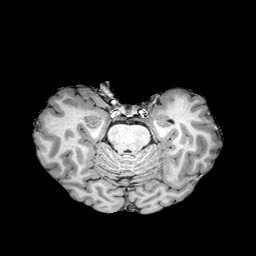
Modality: T1w
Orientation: coronal
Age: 49
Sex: female
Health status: healthy